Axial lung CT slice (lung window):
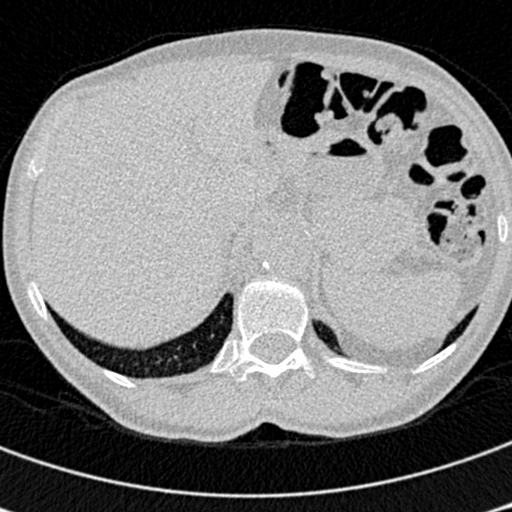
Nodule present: no